Question: Please look at the fig. below. As a part of my project, I am in need to convert a list of edges of a forest into a list of unique longest paths. The longest paths are actually paths which connect any root node to a leaf node or a leaf to a leaf node. The problem here is, I have only the list of edges as an input, from which, I am supposed to derive these paths.
I am trying to solve this problem recursively by looking for neighbor nodes using a dictionary(created using the list of edges), but it looks like it is not the proper way to handle the problem and also i am finding to hard to visualize. Please suggest if there is any known efficient algorithms/methods to solve this problem.
Please neglect the weights(they are just labels). means the path covering maximum nodes.
'''
edges = [('point', 'floating'), ('754', 'floating'),
('clock', 'IEEE'), ('ARM', 'barrel'),
('barrel', 'shifter clock'), ('shifter', 'barrel'),
('representation', 'representation'), ('cycles', '754'),
('point representation', 'point'), ('barrel shifter', 'point')]
'''
'''
inference_paths = [
['cycles', '754', 'floating', 'point', 'point representation'],
['cycles', '754', 'floating', 'point', 'barrel shifter'],
['point repr', 'point', 'barrel shifter'],
['ARM', 'barrel', 'shifter clock'],
['shifter', 'barrel', 'shifter clock'],
['ARM', 'barrel', 'shifter'],
['clock', 'IEEE'],
['representation']
]
'''
'''
edges = [('point', 'floating'), ('754', 'floating'), ('clock', 'IEEE'), ('ARM', 'barrel'), ('barrel', 'shifter clock'), ('shifter', 'barrel'), ('representation', 'representation'), ('cycles', '754'), ('point representation', 'point'), ('barrel shifter', 'point')]
neighbors = {}
inference_paths = []
for edge in edges:
neighbors[edge[0]] = edge[1]
for edge in edges:
neighbor = neighbors.get(edge[1])
if neighbor:
if not edge[1] == edge[0] == neighbor:
inference_paths.append([edge[0], edge[1], neighbor])
else:
inference_paths.append([edge[0]])
else:
inference_paths.append([edge[0], edge[1]])
for path in inference_paths:
print path
'''
'''
[['point', 'floating'],
['754', 'floating'],
['clock', 'IEEE'],
['ARM', 'barrel', 'shifter clock'],
['barrel', 'shifter clock'],
['shifter', 'barrel', 'shifter clock'],
['representation'],
['cycles', '754', 'floating'],
['point representation', 'point', 'floating'],
['barrel shifter', 'point', 'floating']]
'''

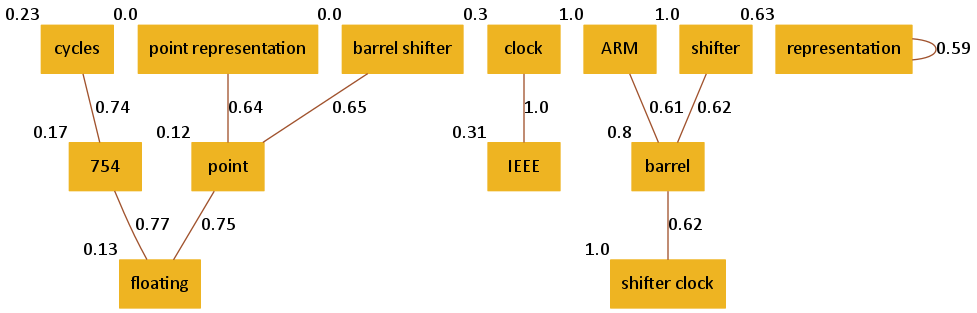
Answer: I believe your problem is, you say you're using recursion, but you're not. Attempting to do this iteratively is painful. First lets look at a basic recursive tree traversal function.
'''
function traverseTree(node) {
if(node == NULL) return;
traverseTree(node->leftSubTree);
traverseTree(node->rightSubTree);
}
'''
The above function will visit all nodes in a tree, now we just have to figure out what logic we need calculate to figure out paths and such. Note: your answers appear to suggest that a given node can only be used once in a path and cannot be crossed again, this assumption is used.
'''
arrayOfPaths;
function traverseTree(node) {
if(node == NULL) return emptyPathObject;
leftPathObject = traverseTree(node->leftSubTree);
rightPathObject = traverseTree(node->rightSubTree);
arrayOfPaths.add(leftPathObject + node + rightPathObject);
return ((node + leftPathObject) or (node + rightPathObject) whichever is longer);
}
//Code to figure out which paths are the longest here. This is simpler than the other one too! :)
'''